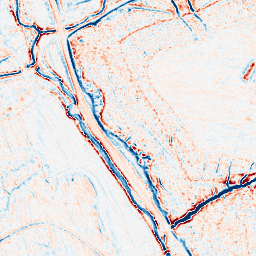
Category: edge_preserving
Decomposition family: bilateral
Decomposition parameters: d: 9
sigma_color: 100
sigma_space: 150
Upsampling method: bspline
Upsampling parameters: scale: 4
Upsampling scale: 4